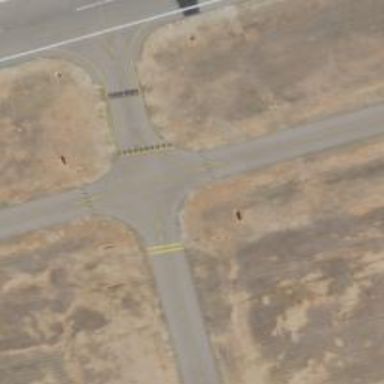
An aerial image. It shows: View of taxiway at the airport.